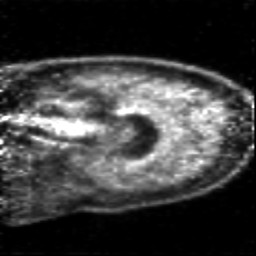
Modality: PET
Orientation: sagittal
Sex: male
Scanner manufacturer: siemens